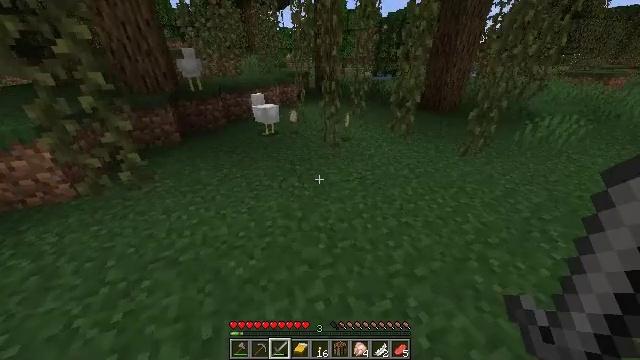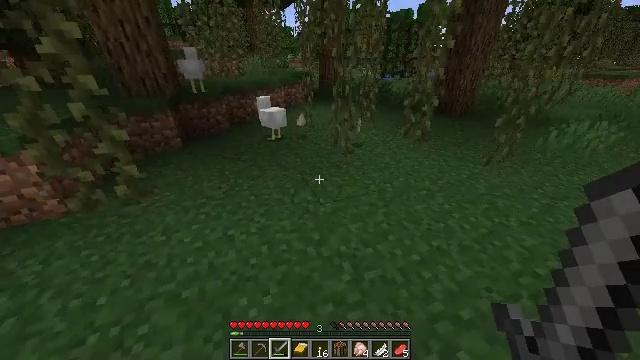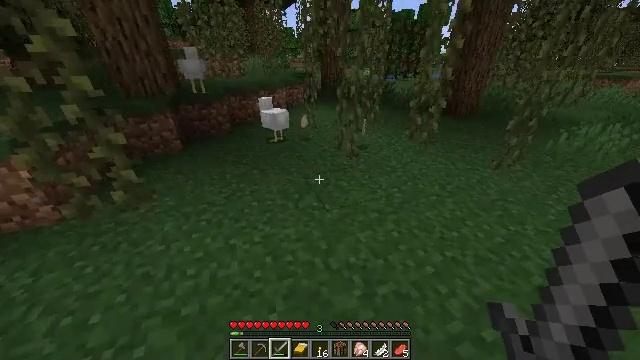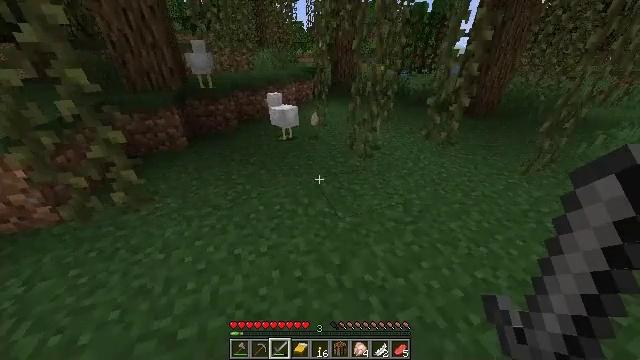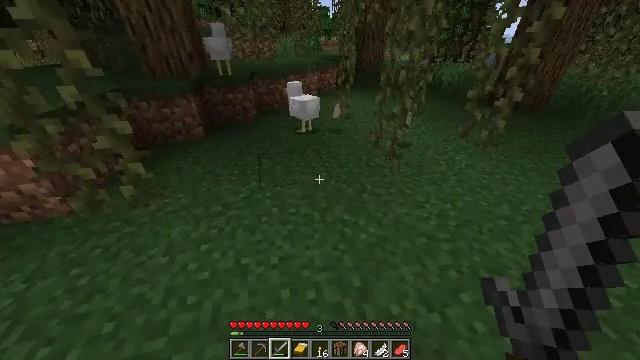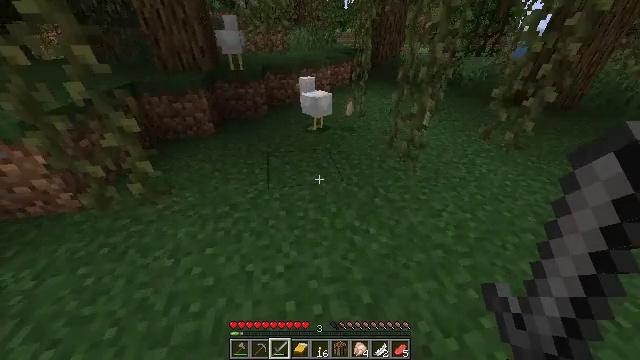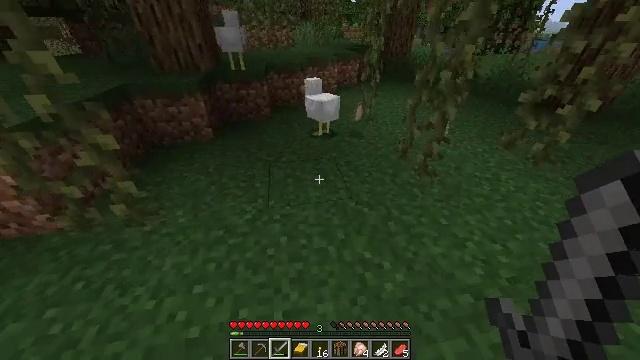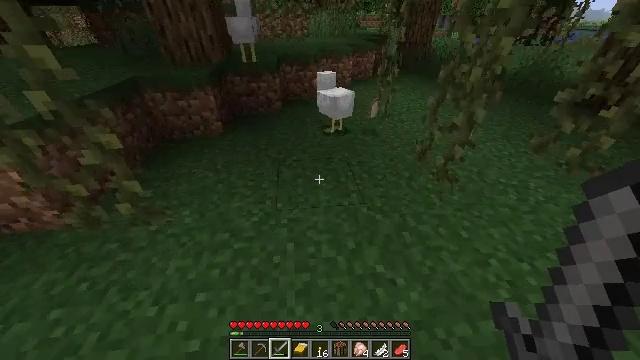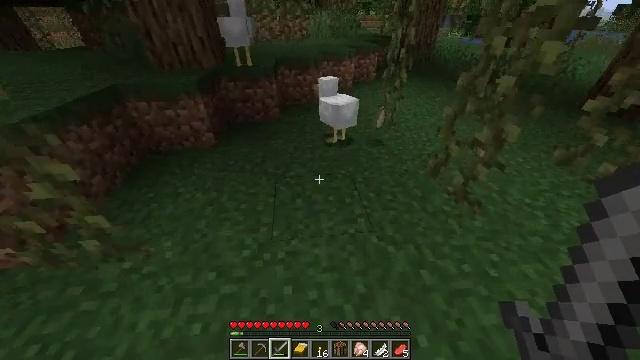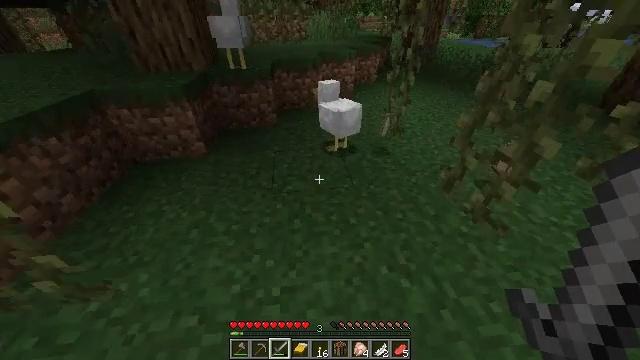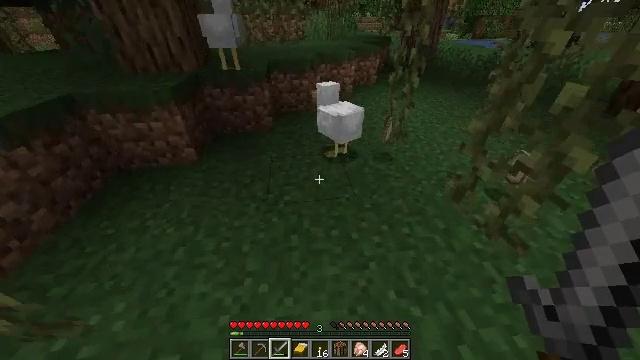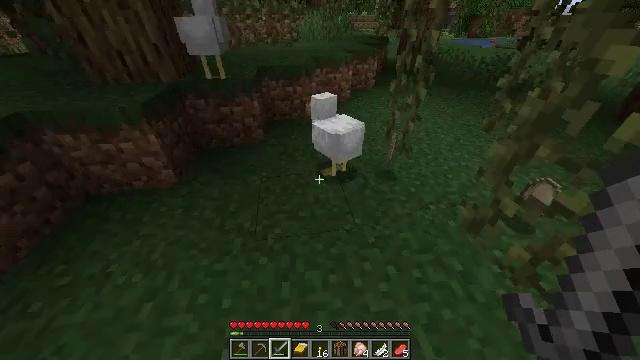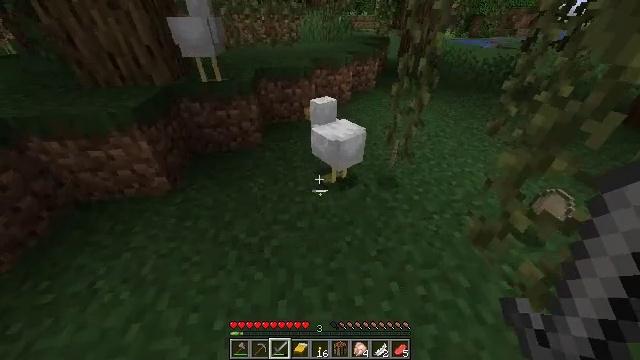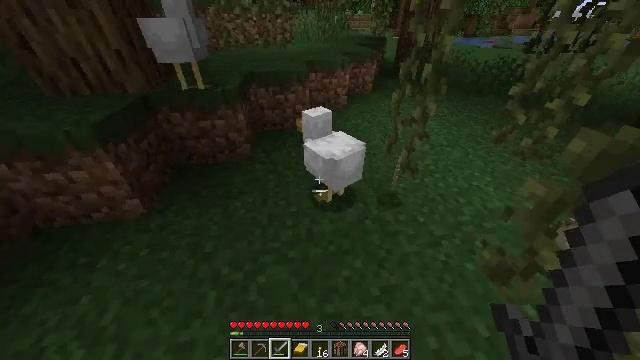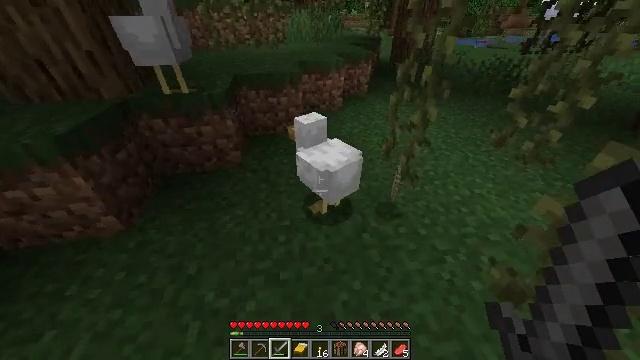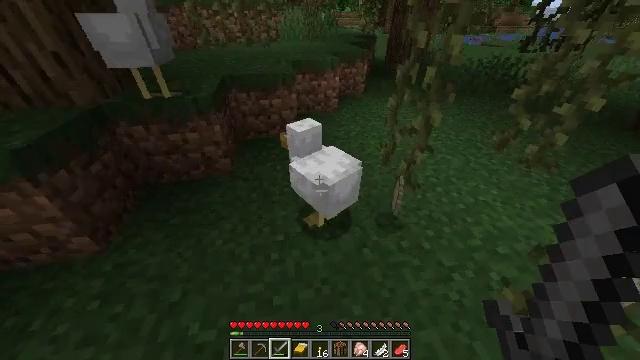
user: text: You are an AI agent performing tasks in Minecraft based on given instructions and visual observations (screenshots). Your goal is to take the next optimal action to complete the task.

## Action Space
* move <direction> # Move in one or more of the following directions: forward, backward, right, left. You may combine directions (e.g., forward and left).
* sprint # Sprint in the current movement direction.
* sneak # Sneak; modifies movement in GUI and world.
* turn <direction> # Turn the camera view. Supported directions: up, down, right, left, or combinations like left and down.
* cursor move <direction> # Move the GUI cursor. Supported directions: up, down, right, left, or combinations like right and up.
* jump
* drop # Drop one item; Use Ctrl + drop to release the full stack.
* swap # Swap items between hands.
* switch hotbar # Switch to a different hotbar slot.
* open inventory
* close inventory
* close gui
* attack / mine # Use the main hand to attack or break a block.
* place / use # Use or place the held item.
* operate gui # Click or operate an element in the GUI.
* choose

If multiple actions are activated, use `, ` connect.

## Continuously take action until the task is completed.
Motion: motion action
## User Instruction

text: Combat the chicken.
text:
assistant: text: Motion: move forward and move left
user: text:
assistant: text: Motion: move forward
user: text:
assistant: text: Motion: move forward, turn left and down
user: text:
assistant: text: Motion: move forward, turn left and down
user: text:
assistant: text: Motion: move forward, turn left and down
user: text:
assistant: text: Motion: move forward, turn left
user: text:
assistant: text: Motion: move forward, turn left and down
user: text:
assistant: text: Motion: move forward
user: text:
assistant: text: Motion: move forward
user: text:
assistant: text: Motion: move forward
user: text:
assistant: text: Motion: move forward, turn right
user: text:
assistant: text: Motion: move forward
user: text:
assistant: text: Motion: move forward, turn right
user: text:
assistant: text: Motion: move forward, turn right
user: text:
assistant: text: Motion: turn right
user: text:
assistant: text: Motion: turn right
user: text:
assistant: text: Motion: no_op
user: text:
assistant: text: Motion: attack / mine
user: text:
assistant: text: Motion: attack / mine
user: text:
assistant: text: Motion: attack / mine
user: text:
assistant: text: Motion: attack / mine
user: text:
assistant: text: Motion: no_op
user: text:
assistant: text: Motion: no_op
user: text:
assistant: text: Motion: no_op
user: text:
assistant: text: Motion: no_op
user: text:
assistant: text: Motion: no_op
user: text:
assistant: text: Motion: no_op
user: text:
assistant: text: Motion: no_op
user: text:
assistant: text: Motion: no_op
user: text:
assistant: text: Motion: no_op